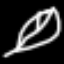
Label: leaf